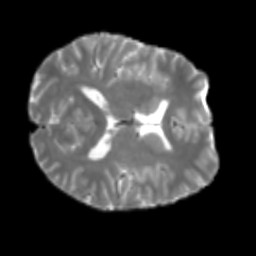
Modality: T2w
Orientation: axial
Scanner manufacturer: siemens
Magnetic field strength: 3 T
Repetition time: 4 s
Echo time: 0.0594 s